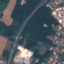
Land use / land cover class: Highway